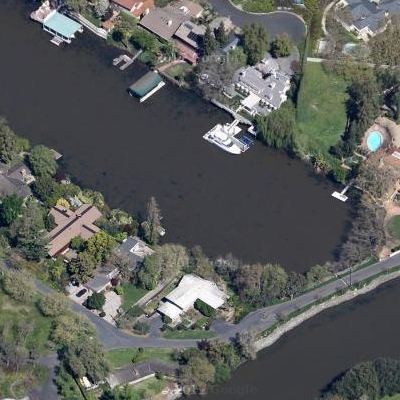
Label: dRiverLake